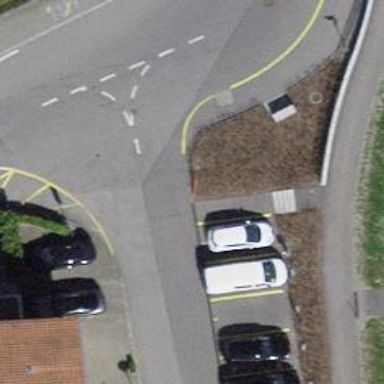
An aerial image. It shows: Uncontrolled and unmarked road crossing.